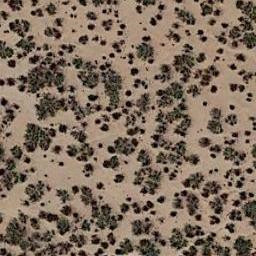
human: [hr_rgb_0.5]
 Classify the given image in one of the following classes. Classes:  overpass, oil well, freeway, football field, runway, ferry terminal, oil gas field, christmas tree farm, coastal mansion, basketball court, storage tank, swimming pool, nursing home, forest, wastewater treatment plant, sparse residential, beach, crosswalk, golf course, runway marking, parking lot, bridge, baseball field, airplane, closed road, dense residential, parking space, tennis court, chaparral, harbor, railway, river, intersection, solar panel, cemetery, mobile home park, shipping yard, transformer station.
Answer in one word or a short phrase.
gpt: chaparral